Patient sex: M
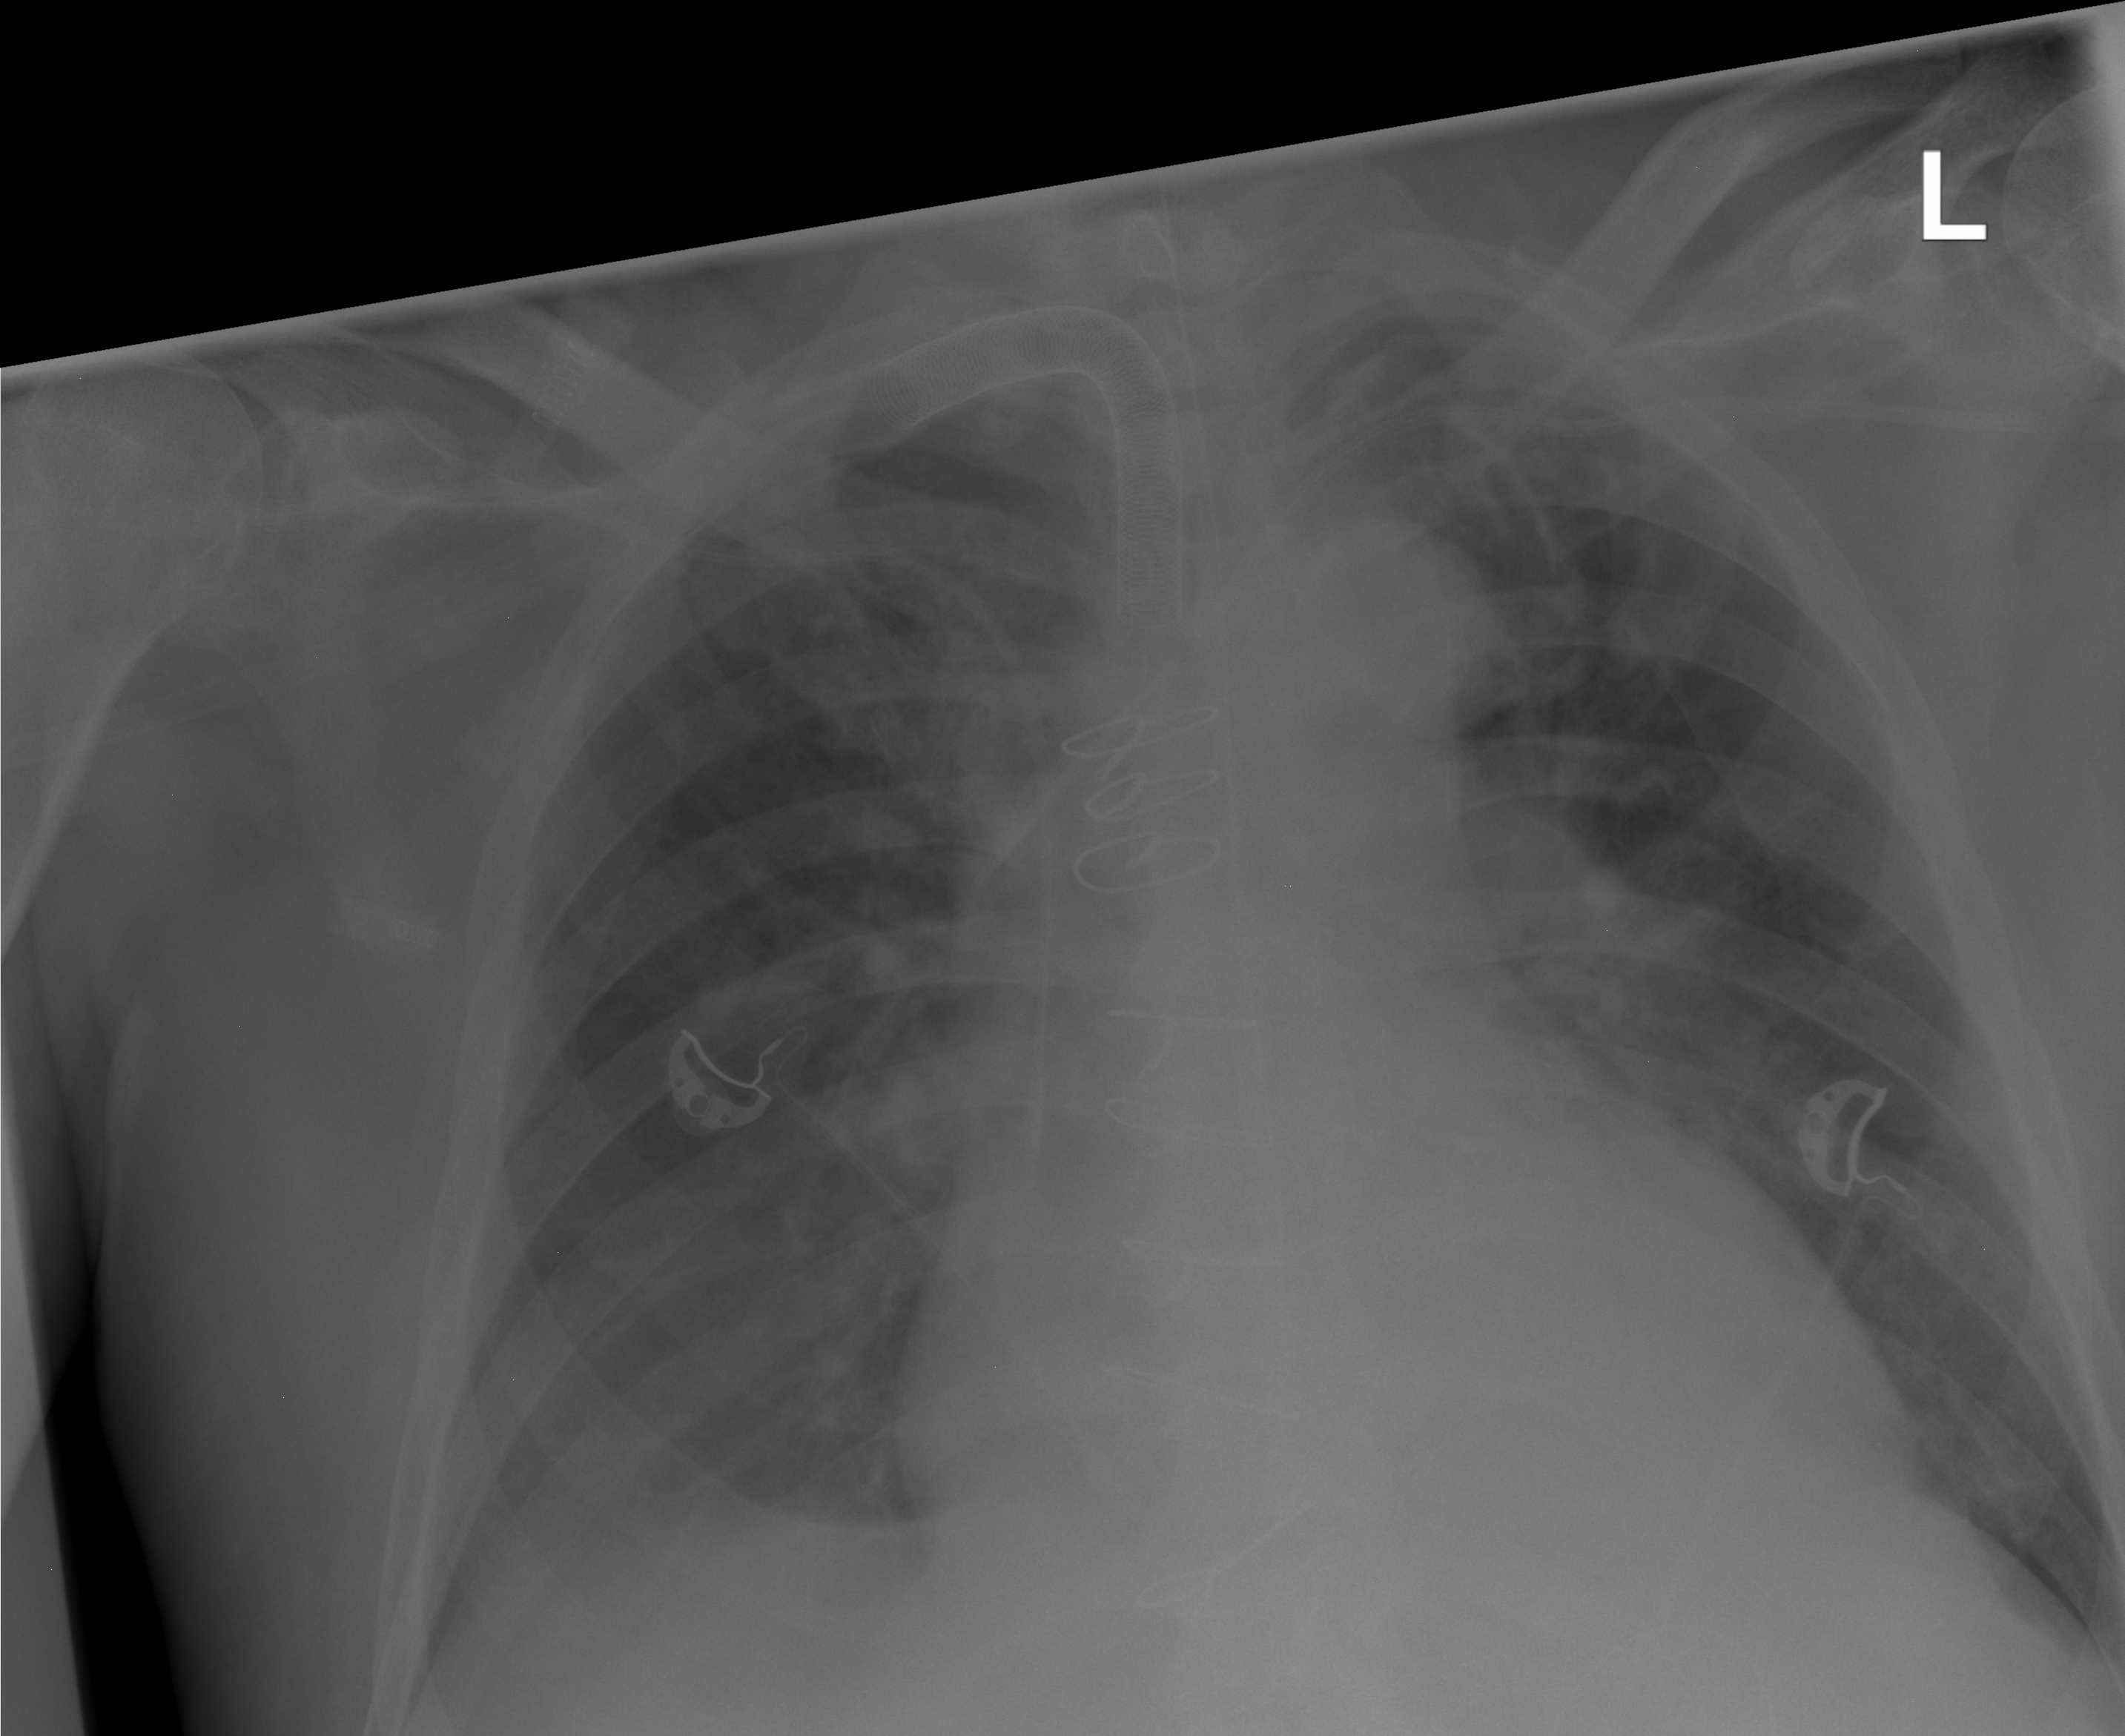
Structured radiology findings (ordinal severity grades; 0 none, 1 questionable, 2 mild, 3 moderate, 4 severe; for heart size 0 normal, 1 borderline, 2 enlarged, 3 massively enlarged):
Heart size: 2
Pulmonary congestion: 2
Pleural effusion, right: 2
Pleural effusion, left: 0
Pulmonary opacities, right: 2
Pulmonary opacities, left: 0
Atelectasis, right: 0
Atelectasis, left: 0